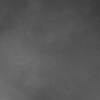
Atmospheric dust classification: dusty